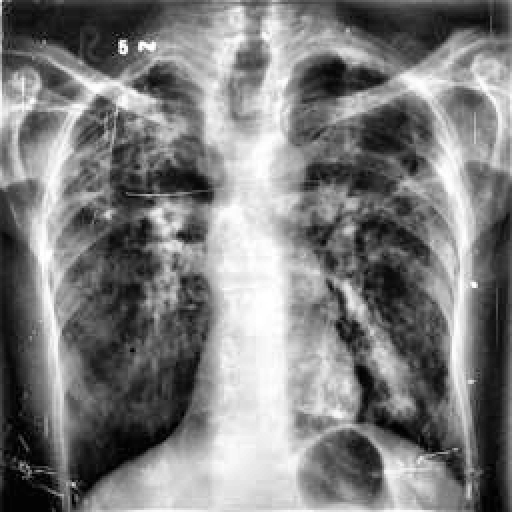
Finding: TUBERCULOSIS